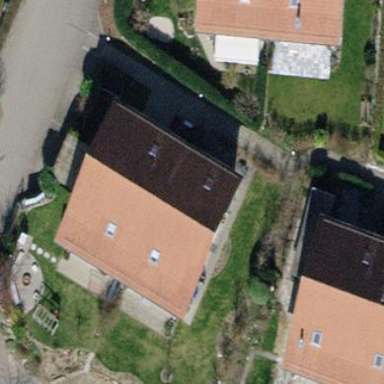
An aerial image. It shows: Semi-detached house with gabled roof.